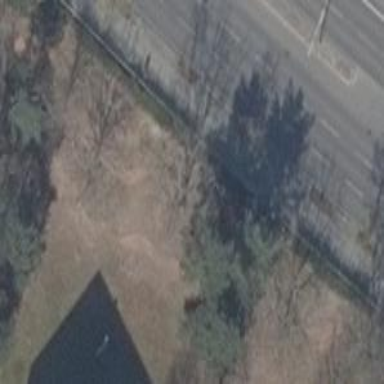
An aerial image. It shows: Deciduous tree with broadleaved leaves.